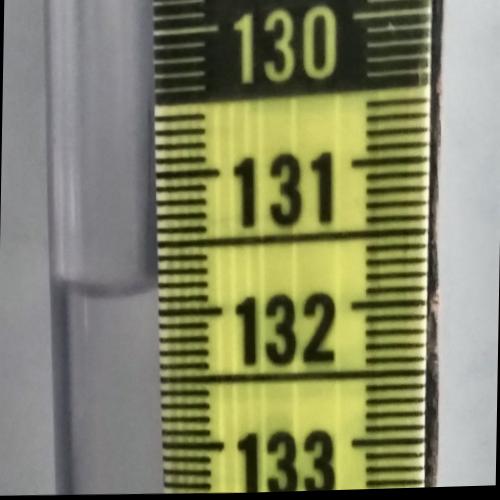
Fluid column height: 131.8 cm